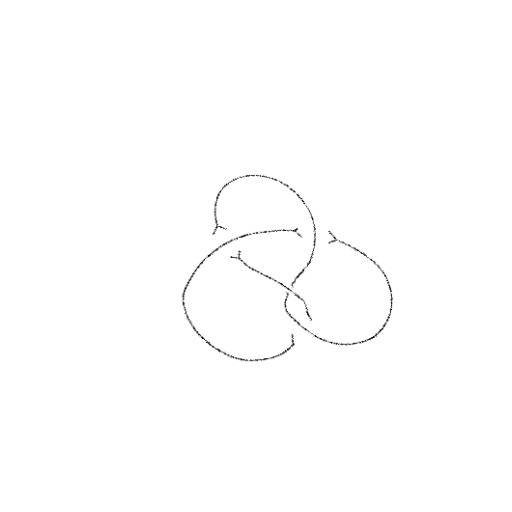
Crossing number: 4